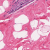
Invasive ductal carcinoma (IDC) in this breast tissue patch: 0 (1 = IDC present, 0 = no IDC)